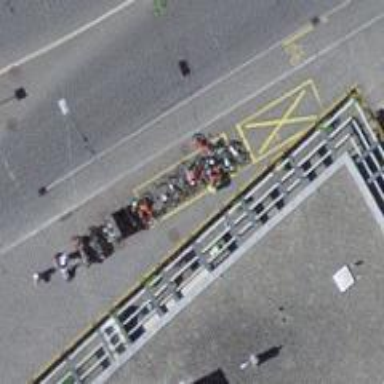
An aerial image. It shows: Bicycle repair station.